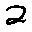
Label: 2